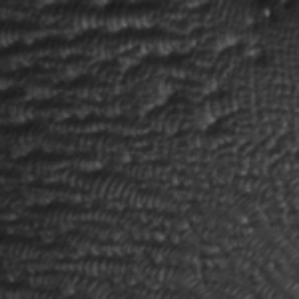
Label: frost